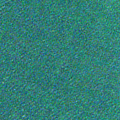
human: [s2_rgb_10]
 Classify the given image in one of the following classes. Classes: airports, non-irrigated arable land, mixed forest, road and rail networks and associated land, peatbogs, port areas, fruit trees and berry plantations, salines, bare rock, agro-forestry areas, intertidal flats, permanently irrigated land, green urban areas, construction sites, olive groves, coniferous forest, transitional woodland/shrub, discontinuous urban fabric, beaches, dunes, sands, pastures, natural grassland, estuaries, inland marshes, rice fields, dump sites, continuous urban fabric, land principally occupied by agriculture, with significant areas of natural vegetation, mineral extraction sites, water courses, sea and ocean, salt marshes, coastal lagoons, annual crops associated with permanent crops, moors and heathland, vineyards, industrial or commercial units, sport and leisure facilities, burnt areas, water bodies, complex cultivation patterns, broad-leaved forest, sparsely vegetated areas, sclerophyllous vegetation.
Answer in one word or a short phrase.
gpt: sea and ocean